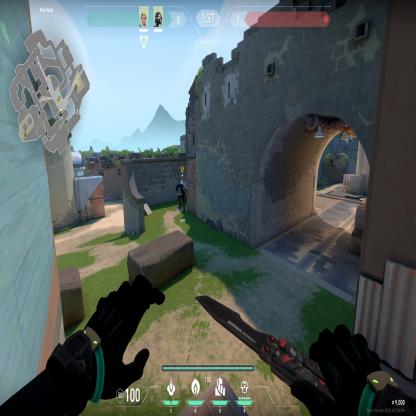
Label: teammate